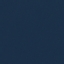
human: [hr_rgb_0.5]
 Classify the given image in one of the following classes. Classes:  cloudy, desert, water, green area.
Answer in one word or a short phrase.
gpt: water